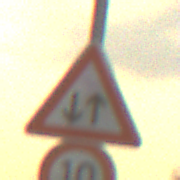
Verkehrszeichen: Gegenverkehr
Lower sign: Geschwindigkeit10
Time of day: SunriseSunset
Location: Outdoor (Suburban)
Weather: PartlyCloudy
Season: NotSpecified
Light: Natural